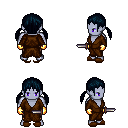
a pixel art fantasy rpg character, male body template, dark elf, purple skin, brown robe, gold greaves, raven twin-tailed hairstyle, gold gloves, brown slippers, dagger, four views (front, back, left, right), 2x2 character sprite sheet, small pixel art, hard edges, no anti-aliasing